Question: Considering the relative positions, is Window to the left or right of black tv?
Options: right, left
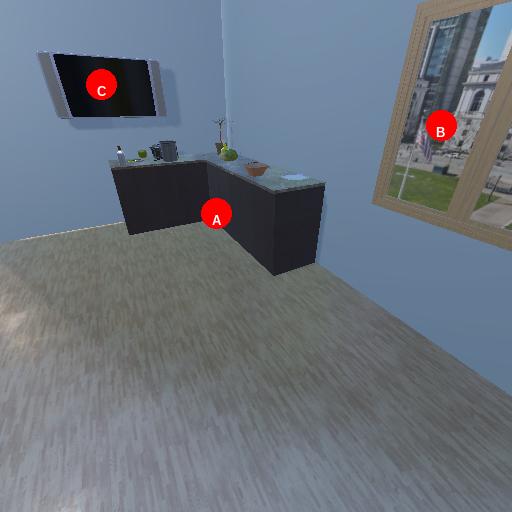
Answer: right